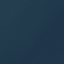
Label: SeaLake